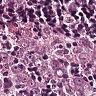
Metastatic tissue present: yes